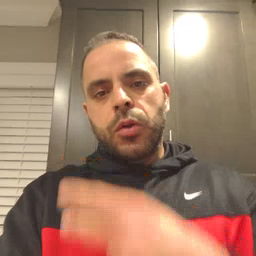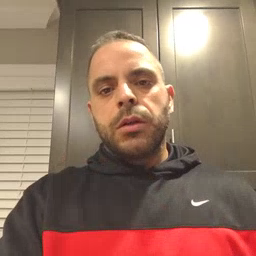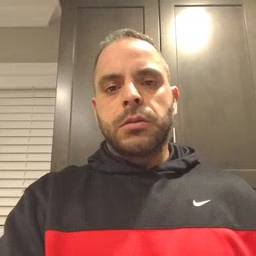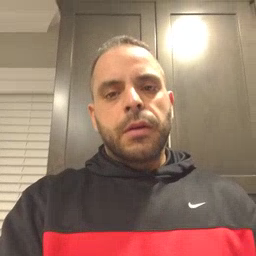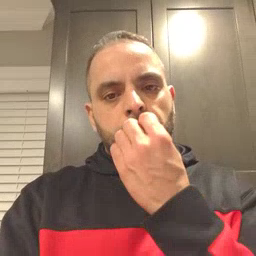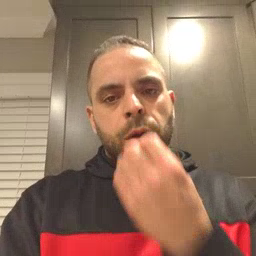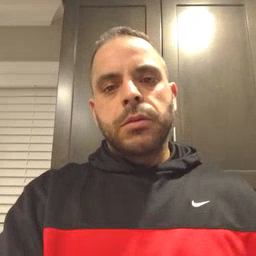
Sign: food